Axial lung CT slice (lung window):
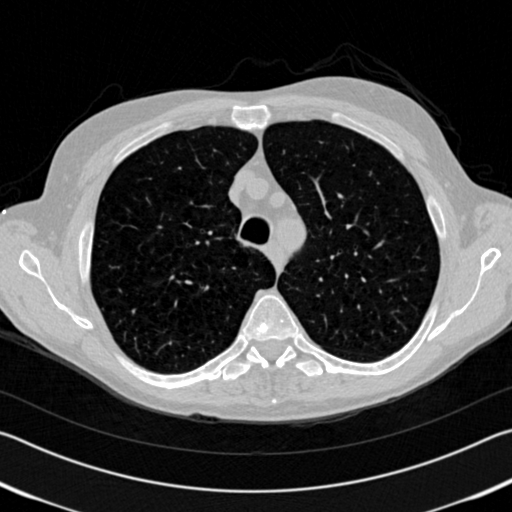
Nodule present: no